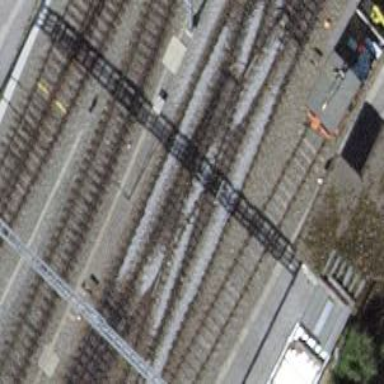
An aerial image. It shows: Rail siding with electrified contact lines.